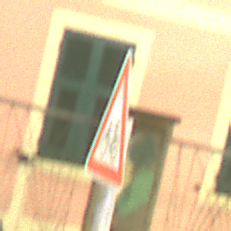
Verkehrszeichen: RadverkehrRechts
Umgebung: Outdoor, Urban
Tageszeit: Night
Wetter: PartlyCloudy
Licht: Artificial
Jahreszeit: NotSpecified
Kontrast: HighContrast